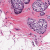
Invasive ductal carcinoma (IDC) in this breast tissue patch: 0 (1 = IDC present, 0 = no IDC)